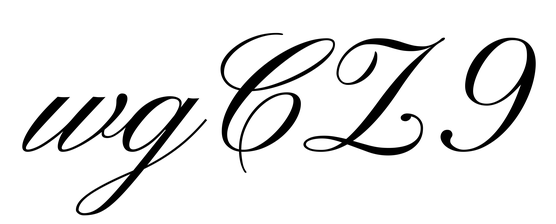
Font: PinyonScript-Regular